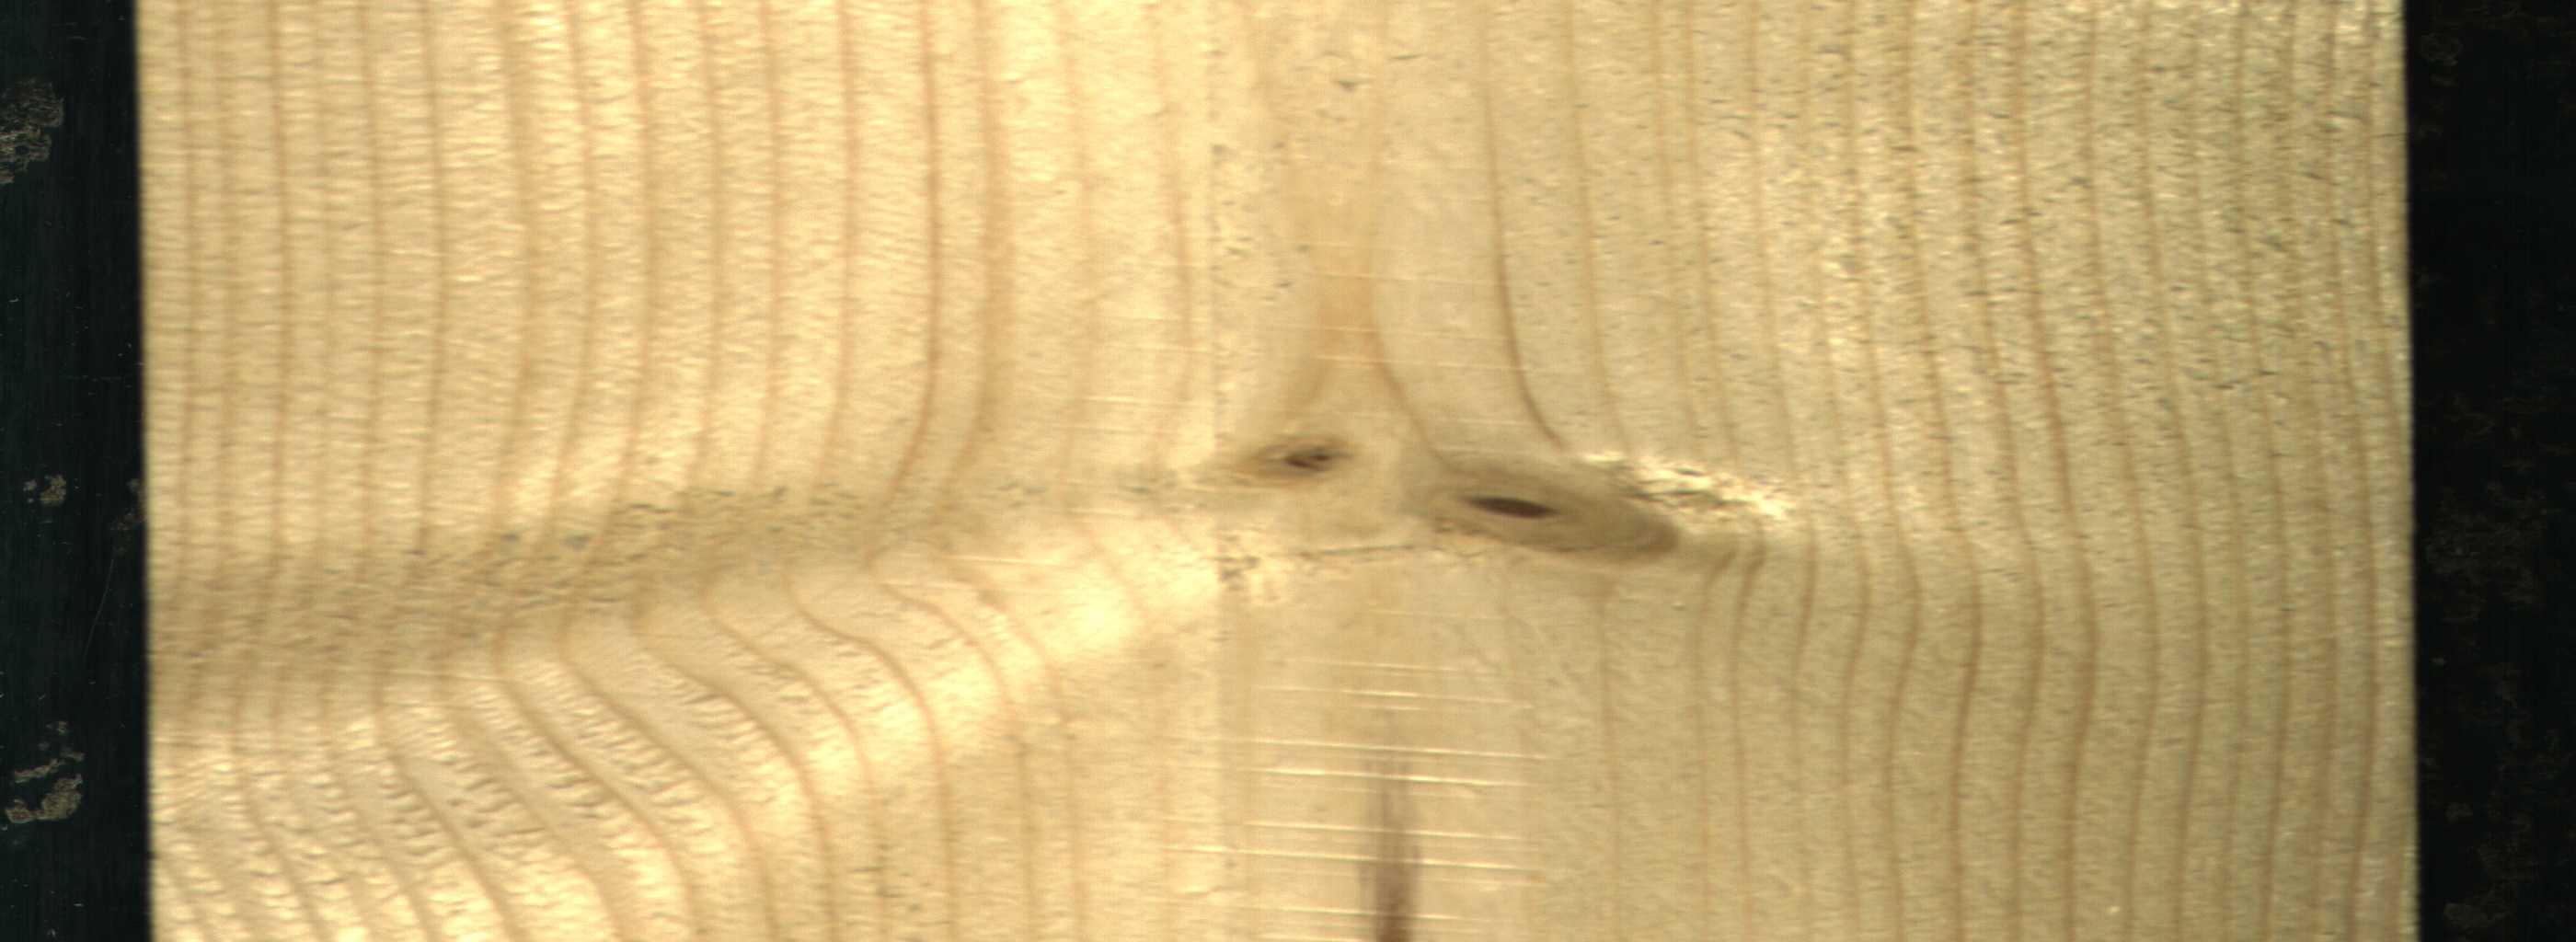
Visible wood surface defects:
Marrow
Live_Knot
Live_Knot